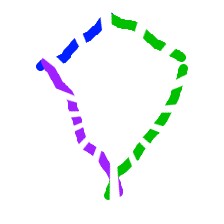
Shape: kite